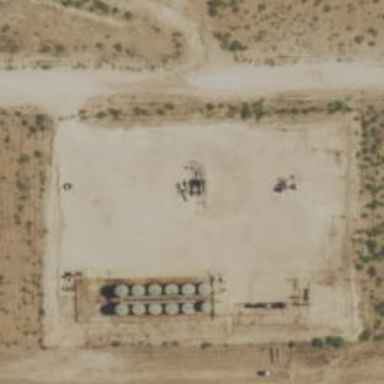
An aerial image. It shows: Petroleum well.